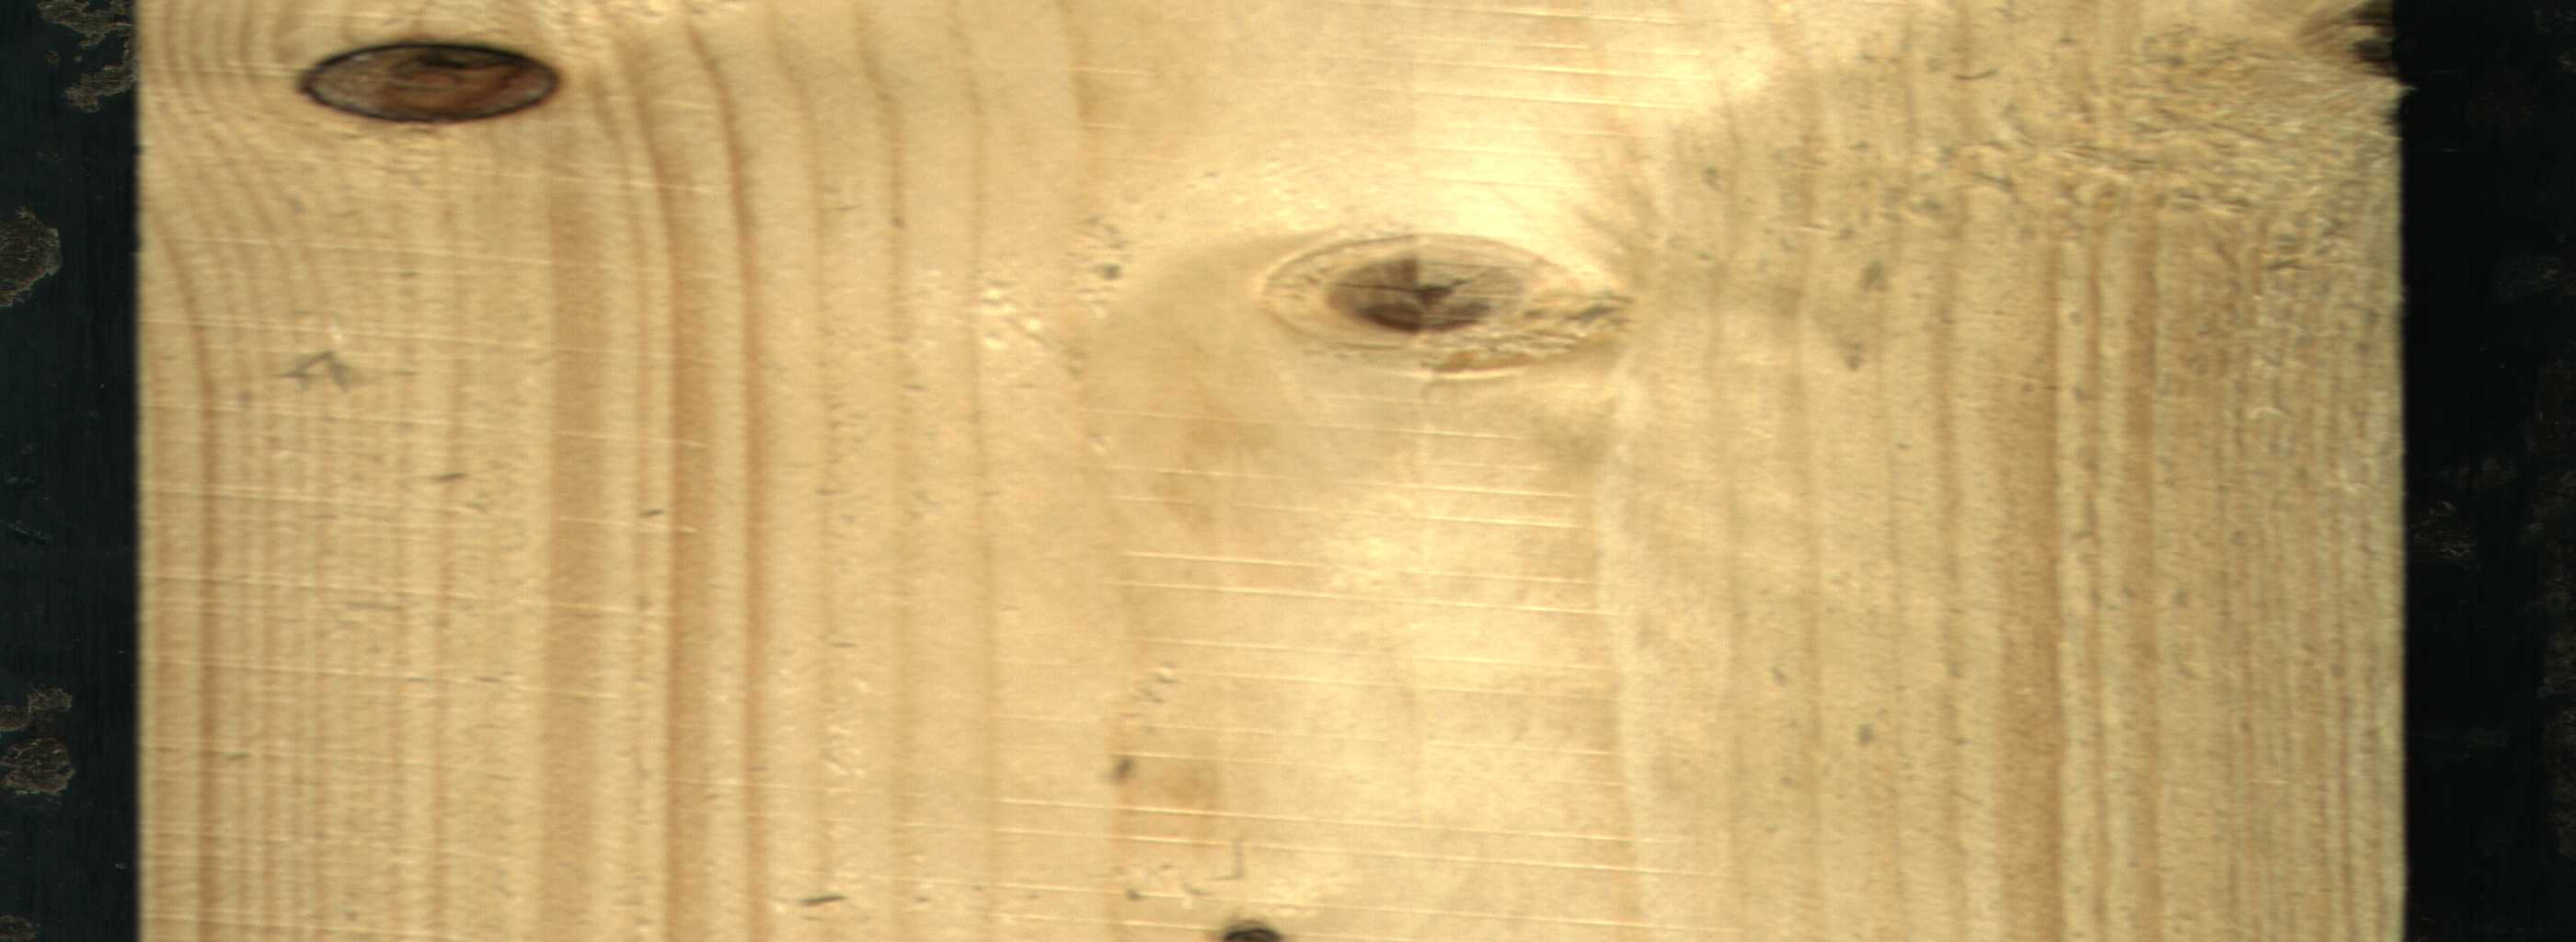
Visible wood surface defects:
Dead_Knot
Dead_Knot
Live_Knot
Live_Knot